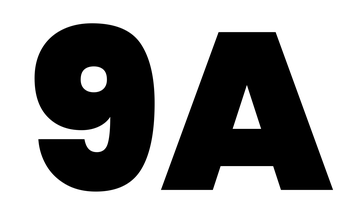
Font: Poppins-Black